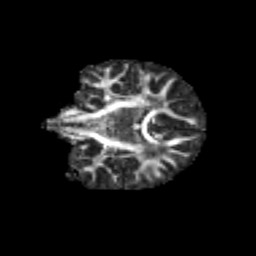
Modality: FA
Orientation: coronal
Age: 10
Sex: female
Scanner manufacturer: siemens
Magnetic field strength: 3 T
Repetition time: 3.8 s
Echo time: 0.07 s